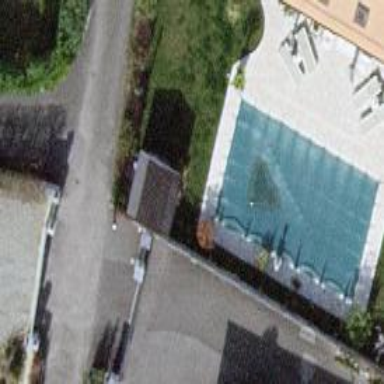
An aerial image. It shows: Outdoor swimming pool in leisure land.